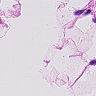
Metastatic tissue present: no